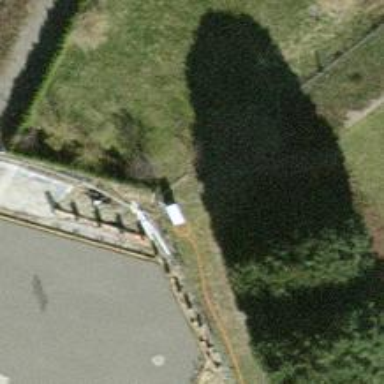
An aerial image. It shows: Unpaved footway.